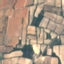
Land use / land cover class: PermanentCrop